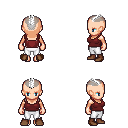
a pixel art fantasy rpg character, female body template, human, light skin, maroon pirate shirt, white pants, white short mohawk hairstyle, brown shoes, four views (front, back, left, right), 2x2 character sprite sheet, small pixel art, hard edges, no anti-aliasing